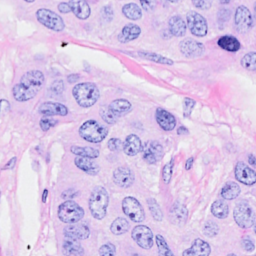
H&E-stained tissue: Breast